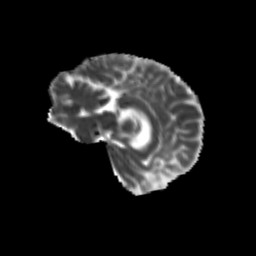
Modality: MD
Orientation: sagittal
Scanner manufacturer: siemens
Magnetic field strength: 3 T
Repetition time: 9.2 s
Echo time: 0.084 s